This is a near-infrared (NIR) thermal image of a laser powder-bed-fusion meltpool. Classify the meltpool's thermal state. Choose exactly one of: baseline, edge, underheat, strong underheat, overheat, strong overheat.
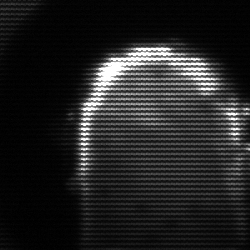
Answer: baseline